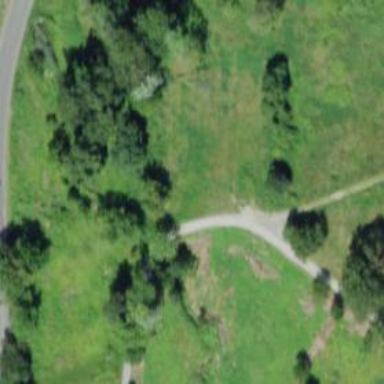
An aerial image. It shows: Path for cross-country athletics.